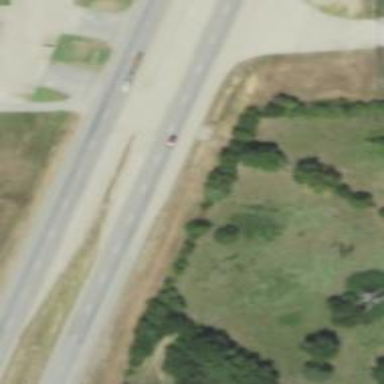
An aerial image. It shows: Trunk highway with expressway features.